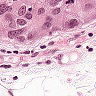
Metastatic tissue present: yes